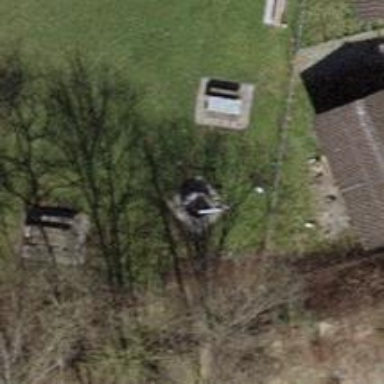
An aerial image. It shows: BBQ amenity.